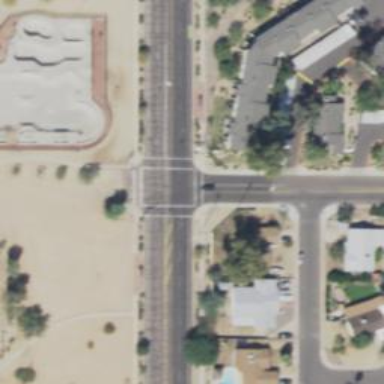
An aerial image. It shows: Solid stop line on the road marking.